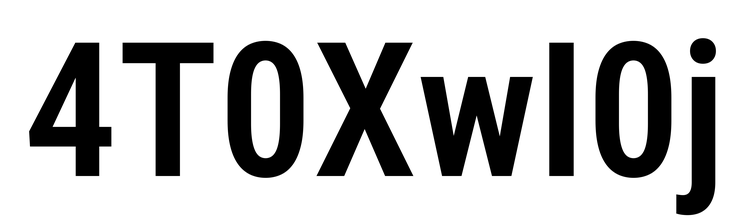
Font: Roboto_Condensed_SemiBold